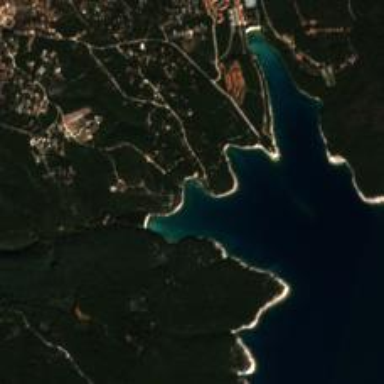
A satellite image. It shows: Beautiful bay with natural surroundings.